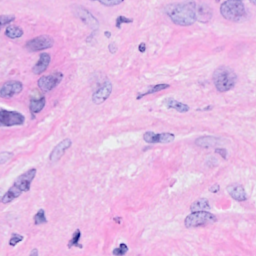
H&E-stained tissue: Breast